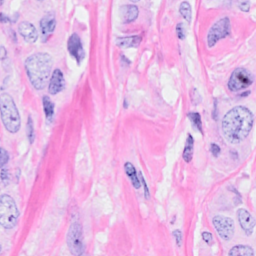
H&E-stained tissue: Breast